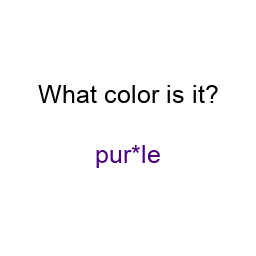
Color: indigo
Color name shown: purple
Background color: white
Question text color: black